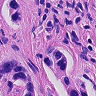
Metastatic tissue present: yes